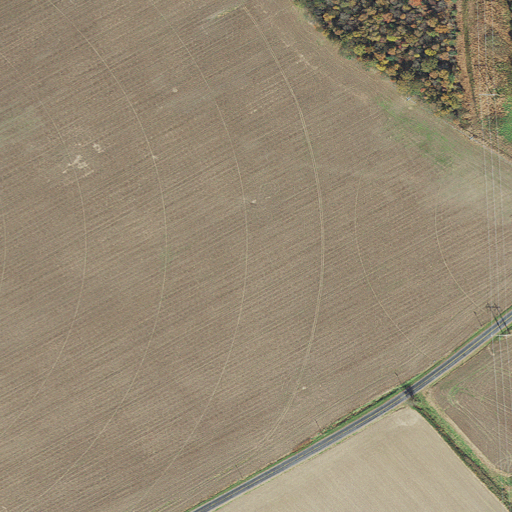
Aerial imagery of mountain in Maryland named Opossum Hill containing cultivated crops, open development, woody wetlands, low intensity development, and medium intensity development